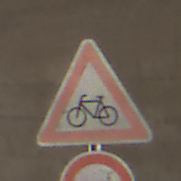
Verkehrszeichen: RadverkehrRechts
Zusatzzeichen unten: VerbotUeberholenEinspurigeFahrzeuge
Umgebung: Roofed, Tunnel
Tageszeit: Midday
Wetter: NotSpecified
Licht: Natural
Jahreszeit: NotSpecified
Kontrast: MediumContrast